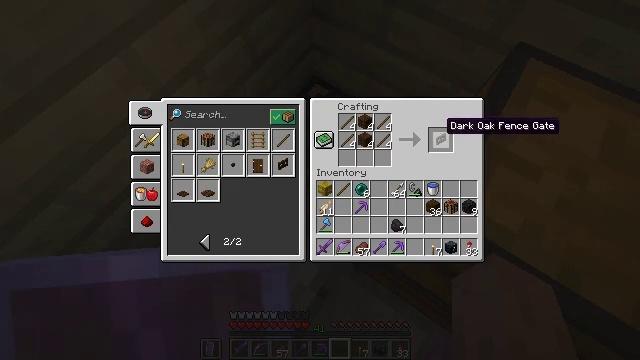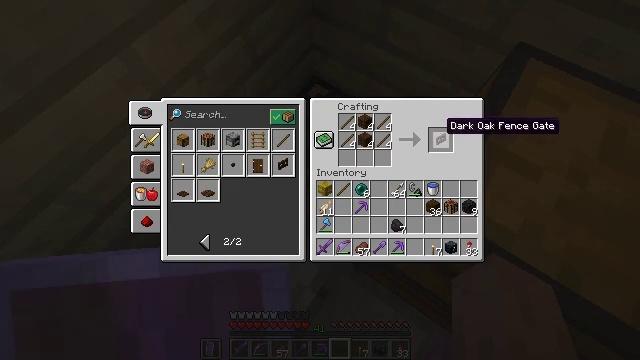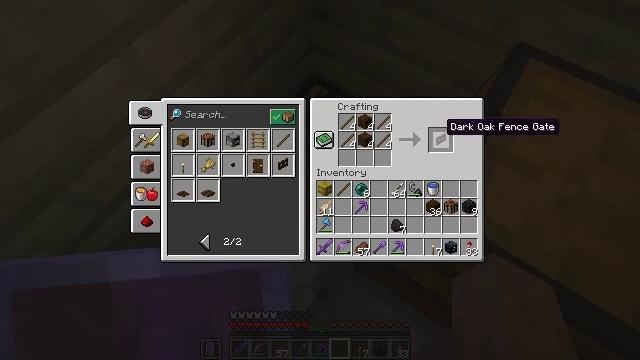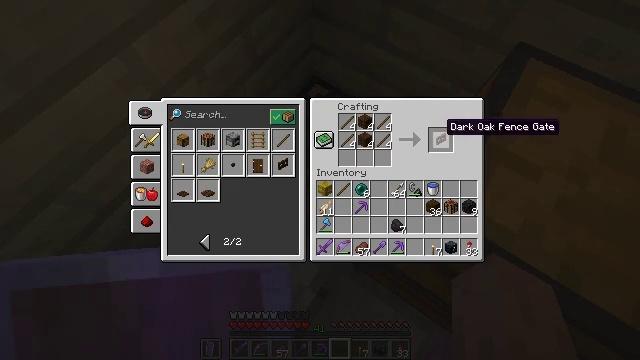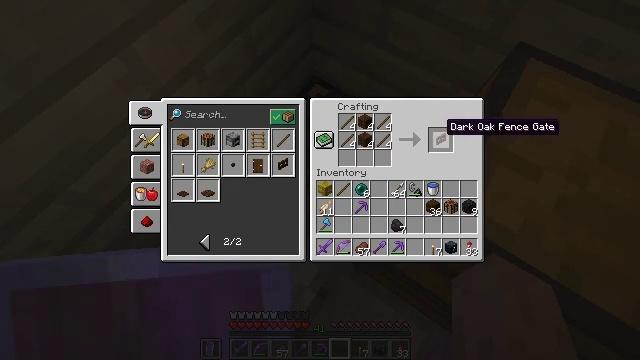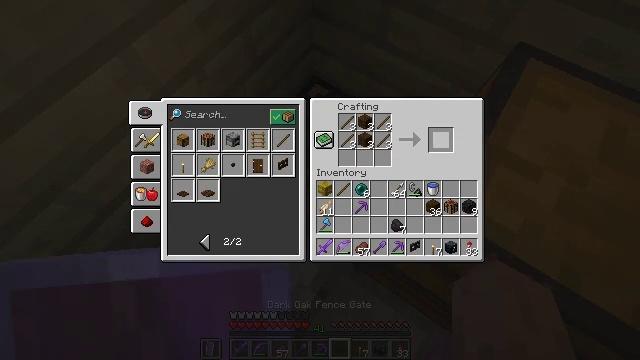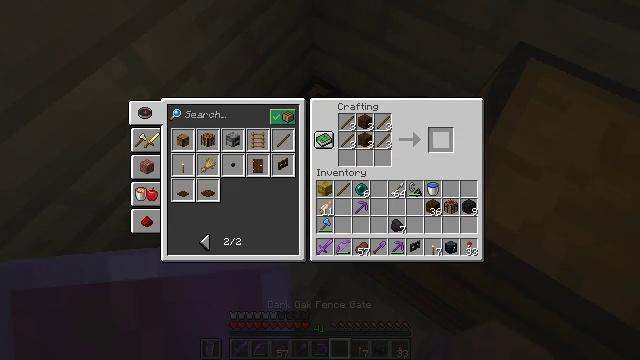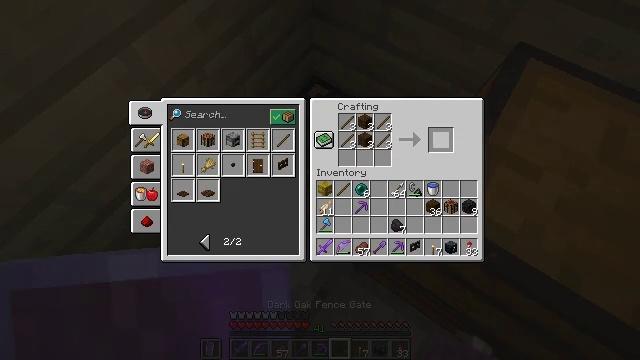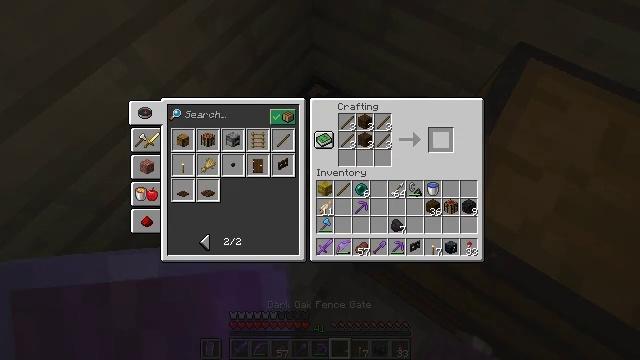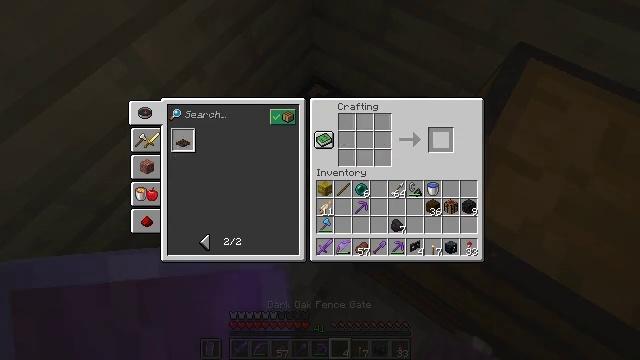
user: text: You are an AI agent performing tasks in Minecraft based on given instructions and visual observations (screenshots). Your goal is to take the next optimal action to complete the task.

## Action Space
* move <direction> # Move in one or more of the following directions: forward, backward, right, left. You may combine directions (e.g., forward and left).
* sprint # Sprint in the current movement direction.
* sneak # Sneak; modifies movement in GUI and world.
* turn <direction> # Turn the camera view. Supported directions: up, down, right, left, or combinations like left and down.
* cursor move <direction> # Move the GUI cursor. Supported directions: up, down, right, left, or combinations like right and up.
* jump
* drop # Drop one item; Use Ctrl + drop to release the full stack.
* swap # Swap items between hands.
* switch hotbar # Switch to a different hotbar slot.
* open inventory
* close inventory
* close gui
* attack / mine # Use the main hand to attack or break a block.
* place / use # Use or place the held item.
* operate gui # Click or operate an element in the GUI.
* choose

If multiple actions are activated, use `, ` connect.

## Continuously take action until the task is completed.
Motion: motion action
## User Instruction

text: Craft a dark oak fence gate in the crafting table.
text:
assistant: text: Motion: sneak
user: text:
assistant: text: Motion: sneak
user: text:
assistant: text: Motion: sneak
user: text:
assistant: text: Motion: sneak
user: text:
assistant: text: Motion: sneak, attack / mine
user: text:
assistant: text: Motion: sneak, attack / mine
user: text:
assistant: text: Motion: sneak, attack / mine
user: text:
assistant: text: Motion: sneak, attack / mine
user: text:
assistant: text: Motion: sneak, attack / mine
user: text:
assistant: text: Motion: sneak, attack / mine